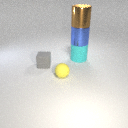
large cyan rubber cylinder below large blue metal cylinder